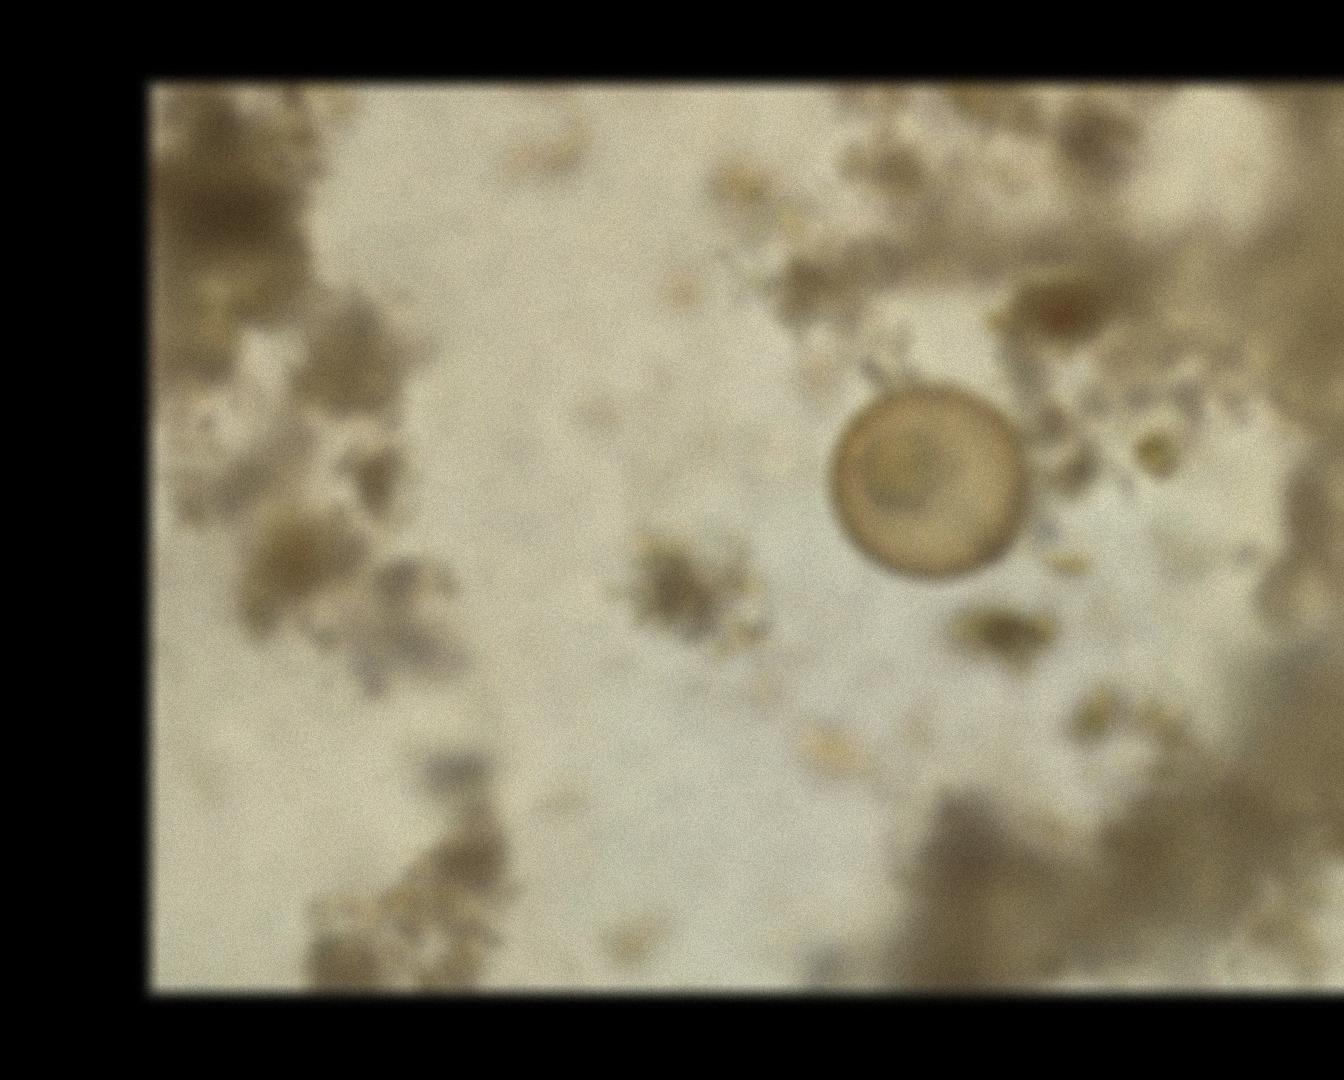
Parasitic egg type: Hymenolepis diminuta